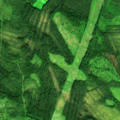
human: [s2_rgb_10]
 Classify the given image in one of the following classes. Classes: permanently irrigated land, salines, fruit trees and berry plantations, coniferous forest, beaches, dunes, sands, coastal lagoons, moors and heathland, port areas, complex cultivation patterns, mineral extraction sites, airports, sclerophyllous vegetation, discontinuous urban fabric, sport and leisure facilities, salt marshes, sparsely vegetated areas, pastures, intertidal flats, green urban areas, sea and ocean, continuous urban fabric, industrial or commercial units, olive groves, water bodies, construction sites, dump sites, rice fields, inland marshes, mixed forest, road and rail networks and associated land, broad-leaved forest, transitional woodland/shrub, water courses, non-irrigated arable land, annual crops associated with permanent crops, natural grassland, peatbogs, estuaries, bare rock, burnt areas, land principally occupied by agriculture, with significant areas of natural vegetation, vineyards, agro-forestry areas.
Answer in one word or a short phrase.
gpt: coniferous forest, mixed forest, transitional woodland/shrub